Question: I am trying to create a 'spacer' between buttons on my website, and would like it to be the word or with a vertical line, centred above and below the word. I tried
HTML
'''
<div class="footer-btn-wrap">
<div class="decor"><a href="... </div>
<div class="or">
<div class="above"></div>
<h4>or</h4>
<div class="below"></div>
</div>
<div class="decor"><a href="... </div>
</div>
'''
CSS
'''
.or { // name of containing div}
.or .above { border: 1px left solid }
.or .below { border: 1px left solid }
'''
but can't get them to center.
Visually, I am trying to accomplish the following between the buttons

Secondly, When in mobile I want the lines to go through horizontally (the buttons will be stacked and it will in in between)
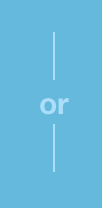
Answer: Do they need to be borders? You could use a div that's only a few pixels wide and give it a background color.
<URL>
'''
<div class="footer-btn-wrap">
<div class="decor">
<a href="..."></a>
</div>
<div class="or">
<div class="above"></div>
<h4>or</h4>
<div class="below"></div>
</div>
<div class="or">
<h4>or</h4>
<div class="below"></div>
</div>
<div class="decor">
<a href="..."></a>
</div>
</div>
'''
'''
.footer-btn-wrap
{
width: 120px;
background-color: #aaccee;
color: #abddf9;
font-family: Calibri;
}
.or h4
{
font-size: 24pt;
text-decoration: none;
display: block;
width: 50px;
margin: auto;
text-align: center;
}
.or .above, .or .below
{
height: 50px;
width: 2px;
background-color: #abddf9;
margin: auto;
}
'''

---
To make it horizontal for the mobile version, you could change your elements to inline-block and then swap the width and height of the spacer div.
(The example below still needs some tweaking, but it should give you an idea of how to do it)
<URL>
'''
.footer-btn-wrap
{
background-color: #61b8df;
color: #abddf9;
font-family: Calibri;
display: inline-block;
}
.or
{
display:inline-block;
height: 50px;
}
.or h4
{
font-size: 24pt;
text-decoration: none;
display: inline-block;
margin: 0 20px;
}
.or .above, .or .below
{
display:inline-block;
height: 2px;
width: 50px;
background-color: #abddf9;
margin: auto;
vertical-align: middle;
}
'''